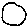
Label: circle